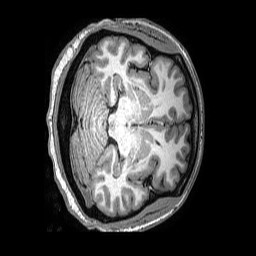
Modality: T1w
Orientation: axial
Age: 51
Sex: female
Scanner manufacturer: philips
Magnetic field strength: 3 T
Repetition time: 0.006793 s
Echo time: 0.00313 s